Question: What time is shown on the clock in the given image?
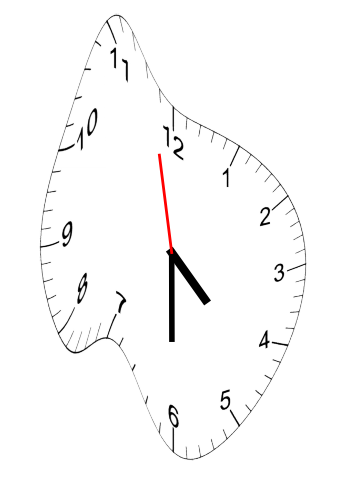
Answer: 04:29:58